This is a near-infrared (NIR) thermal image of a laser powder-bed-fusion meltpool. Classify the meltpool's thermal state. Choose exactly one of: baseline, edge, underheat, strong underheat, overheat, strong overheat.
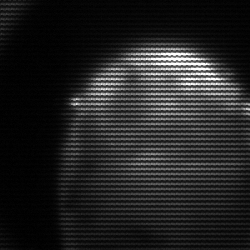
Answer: edge